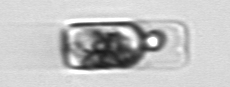
Label: Guinardia_delicatula_TAG_internal_parasite